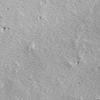
Atmospheric dust classification: not_dusty